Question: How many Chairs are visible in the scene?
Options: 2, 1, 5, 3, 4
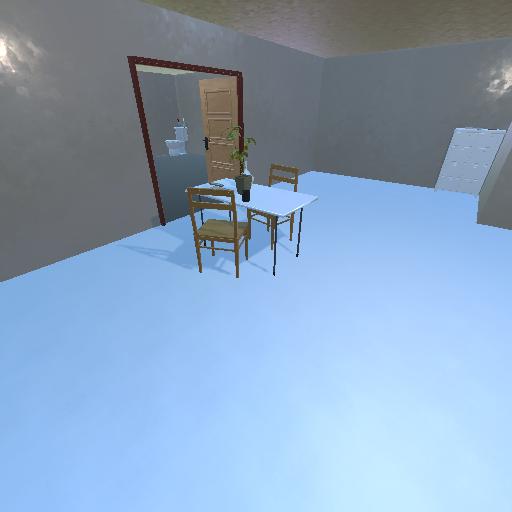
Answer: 2